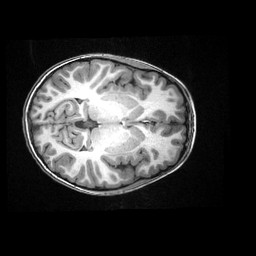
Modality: T1w
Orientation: axial
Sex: female